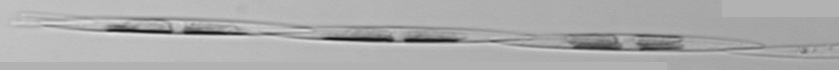
Label: Pseudo-nitzschia